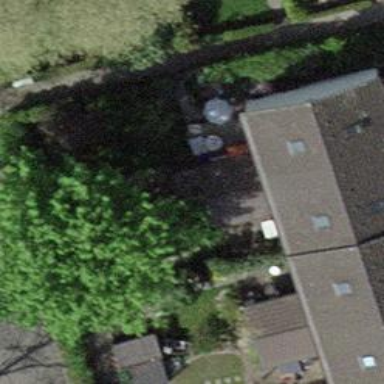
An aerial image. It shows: Terrace building.